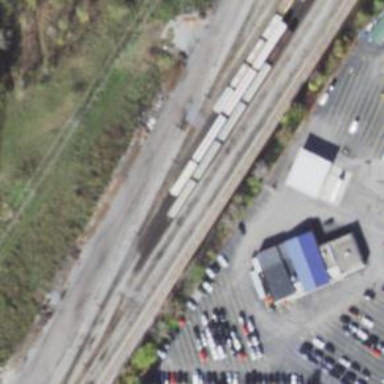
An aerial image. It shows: Railway yard.